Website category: university
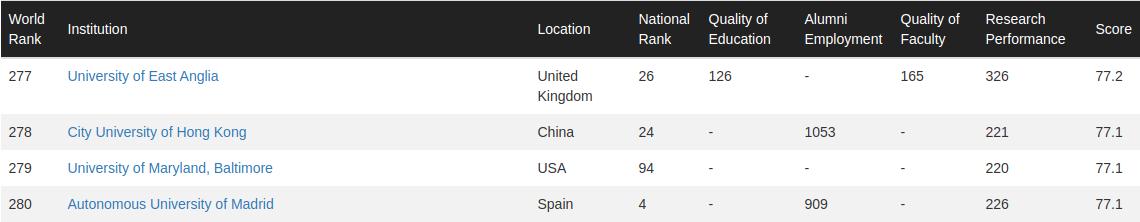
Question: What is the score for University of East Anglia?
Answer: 77.2

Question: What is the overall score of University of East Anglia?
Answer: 77.2

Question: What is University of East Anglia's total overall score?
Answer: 77.2

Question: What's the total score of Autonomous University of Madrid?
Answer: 77.1

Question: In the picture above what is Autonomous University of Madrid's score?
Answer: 77.1

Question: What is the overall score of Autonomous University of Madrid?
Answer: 77.1

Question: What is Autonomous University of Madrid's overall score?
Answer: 77.1

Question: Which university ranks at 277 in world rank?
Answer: University of East Anglia

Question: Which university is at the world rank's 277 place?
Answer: University of East Anglia

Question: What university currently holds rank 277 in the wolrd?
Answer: University of East Anglia

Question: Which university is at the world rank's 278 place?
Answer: City University of Hong Kong

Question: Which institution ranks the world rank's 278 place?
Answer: City University of Hong Kong

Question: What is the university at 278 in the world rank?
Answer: City University of Hong Kong

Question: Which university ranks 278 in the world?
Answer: City University of Hong Kong

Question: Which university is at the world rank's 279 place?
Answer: University of Maryland, Baltimore

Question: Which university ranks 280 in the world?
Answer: Autonomous University of Madrid

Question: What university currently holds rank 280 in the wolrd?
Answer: Autonomous University of Madrid

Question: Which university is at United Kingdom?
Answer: University of East Anglia

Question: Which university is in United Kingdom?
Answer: University of East Anglia

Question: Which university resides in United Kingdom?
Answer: University of East Anglia

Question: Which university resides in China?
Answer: City University of Hong Kong

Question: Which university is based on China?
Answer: City University of Hong Kong

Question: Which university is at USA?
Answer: University of Maryland, Baltimore

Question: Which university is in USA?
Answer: University of Maryland, Baltimore

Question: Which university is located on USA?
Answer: University of Maryland, Baltimore

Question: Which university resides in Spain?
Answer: Autonomous University of Madrid

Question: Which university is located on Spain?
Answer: Autonomous University of Madrid

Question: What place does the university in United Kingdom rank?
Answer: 277

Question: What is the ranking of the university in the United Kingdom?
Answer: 277

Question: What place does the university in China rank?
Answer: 278

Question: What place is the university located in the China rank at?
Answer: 278

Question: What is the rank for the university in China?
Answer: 278

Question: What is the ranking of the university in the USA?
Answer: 279

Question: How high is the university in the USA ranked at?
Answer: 279

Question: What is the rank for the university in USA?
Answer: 279

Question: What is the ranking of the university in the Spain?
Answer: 280

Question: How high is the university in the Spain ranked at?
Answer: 280

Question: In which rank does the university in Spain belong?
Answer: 280

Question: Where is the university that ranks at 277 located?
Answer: United Kingdom

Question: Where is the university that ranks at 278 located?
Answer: China

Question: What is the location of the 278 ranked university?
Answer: China

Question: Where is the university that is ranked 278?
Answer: China

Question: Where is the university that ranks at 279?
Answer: USA

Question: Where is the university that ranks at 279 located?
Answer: USA

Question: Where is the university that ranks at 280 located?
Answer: Spain

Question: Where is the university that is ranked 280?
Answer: Spain

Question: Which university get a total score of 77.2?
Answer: University of East Anglia

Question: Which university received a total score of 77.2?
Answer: University of East Anglia

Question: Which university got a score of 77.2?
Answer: University of East Anglia